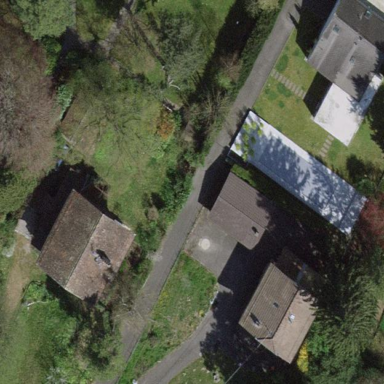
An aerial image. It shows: Garden enclosed by fence.